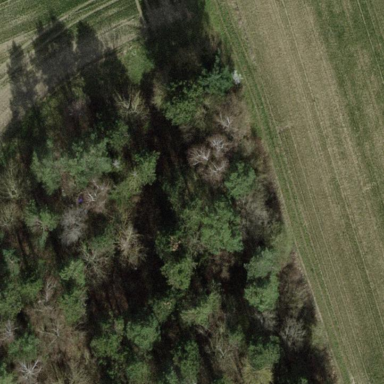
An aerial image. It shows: Forest area with mix of leaf types and cycles.